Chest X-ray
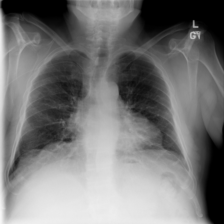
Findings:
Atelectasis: negative
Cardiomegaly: negative
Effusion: negative
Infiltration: negative
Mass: negative
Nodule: negative
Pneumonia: negative
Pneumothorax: negative
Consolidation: positive
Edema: negative
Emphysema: negative
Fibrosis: negative
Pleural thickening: negative
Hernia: negative